Breast ultrasound image
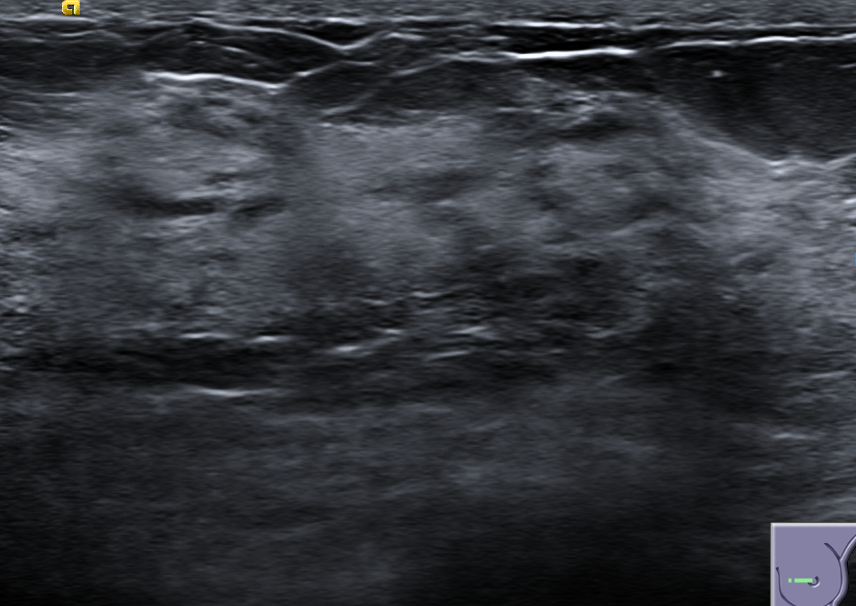
Diagnosis: normal